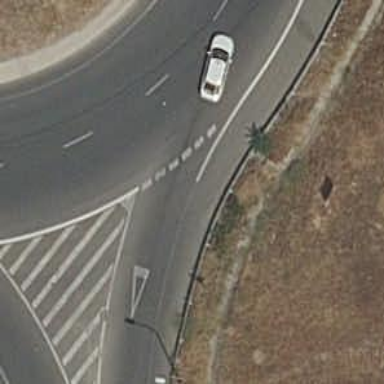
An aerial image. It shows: Road with "give way" sign.